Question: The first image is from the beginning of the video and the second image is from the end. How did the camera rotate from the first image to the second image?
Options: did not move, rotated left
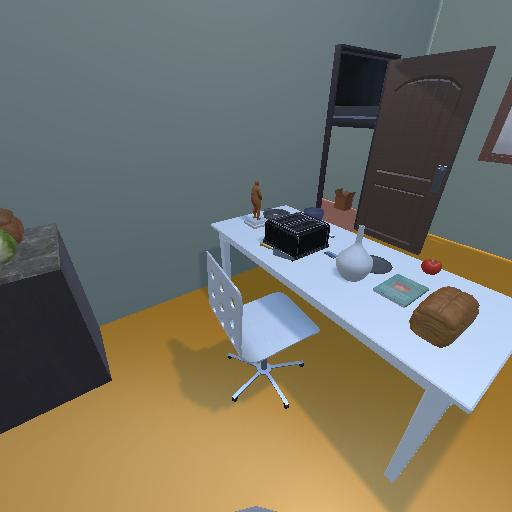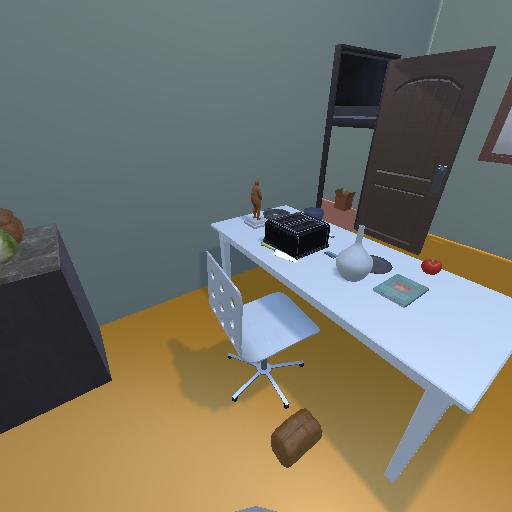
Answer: did not move